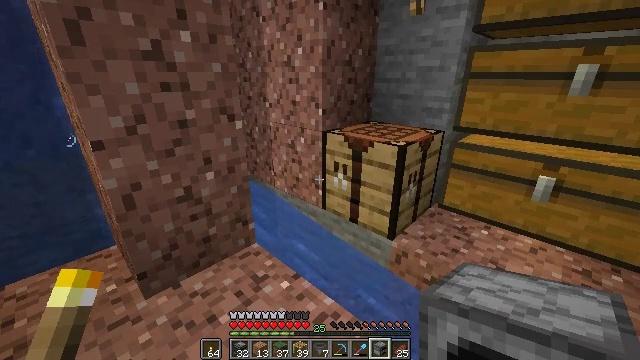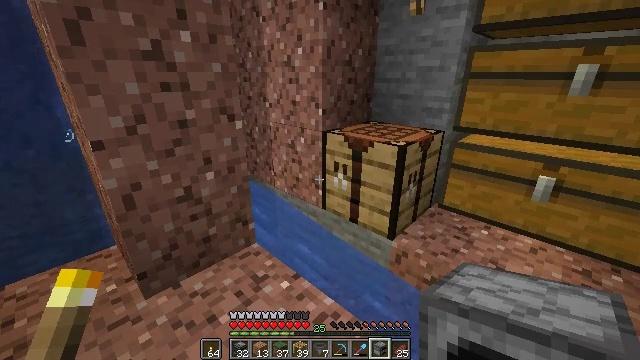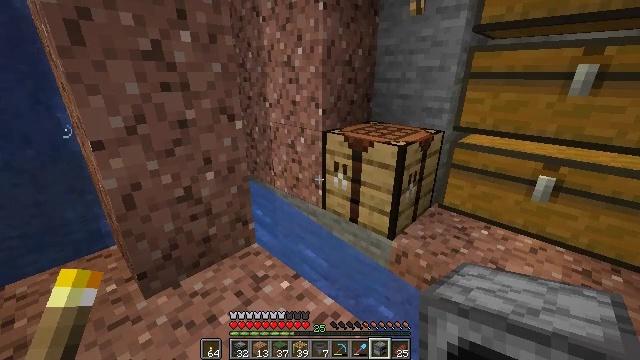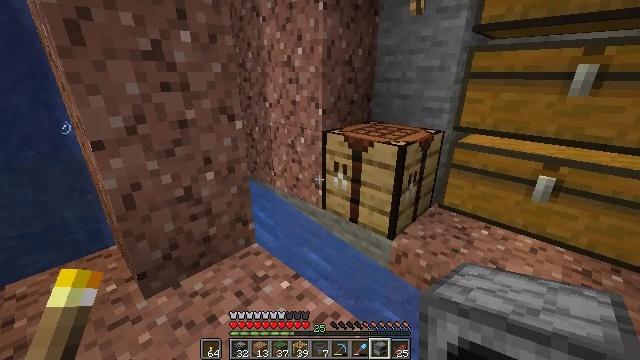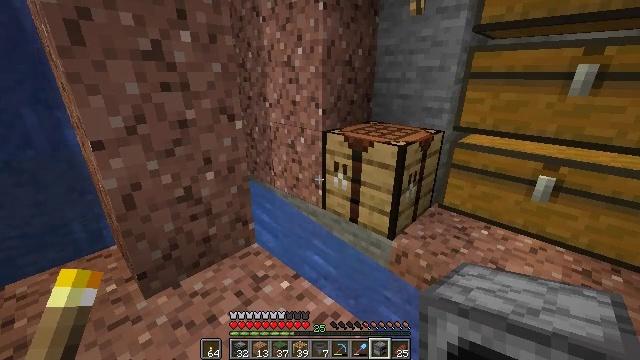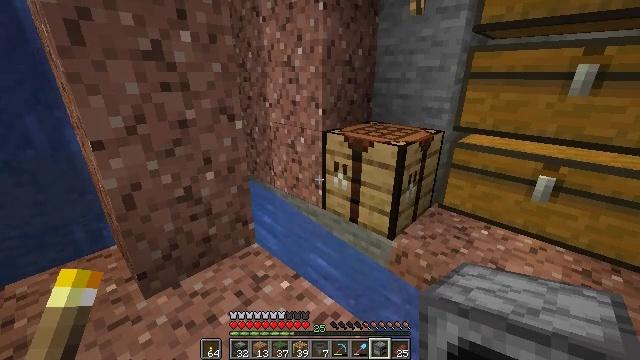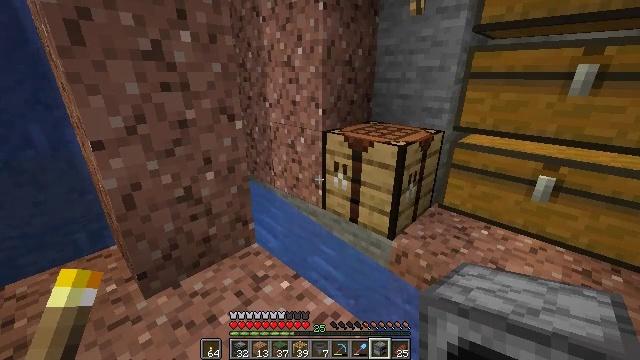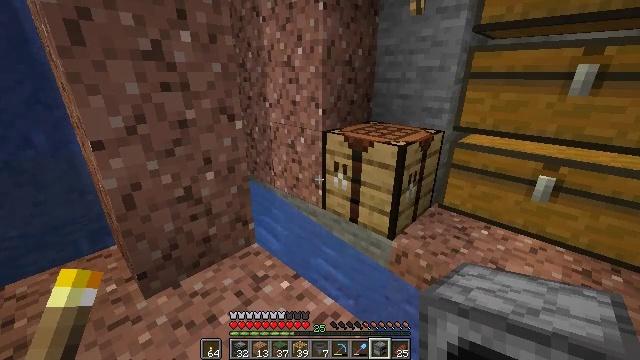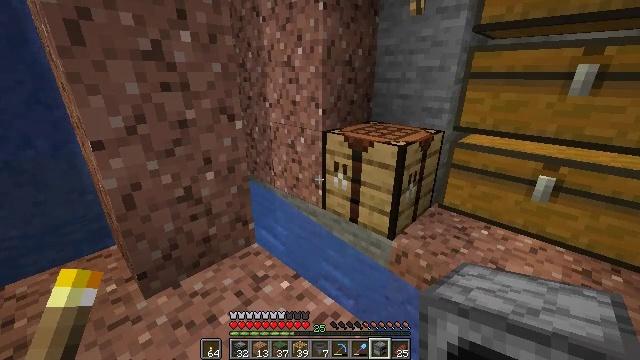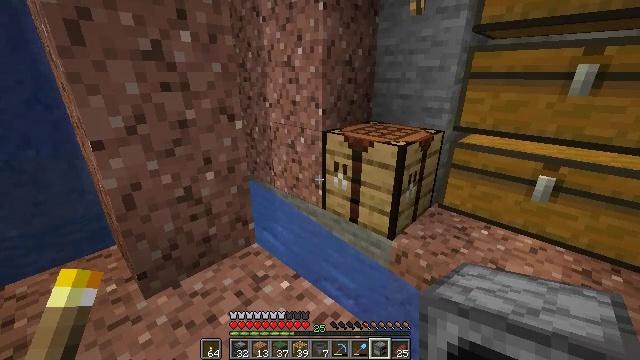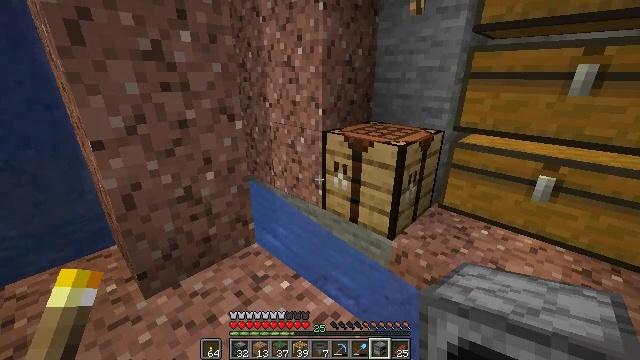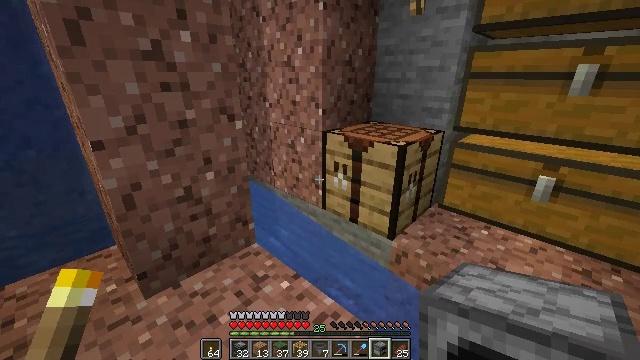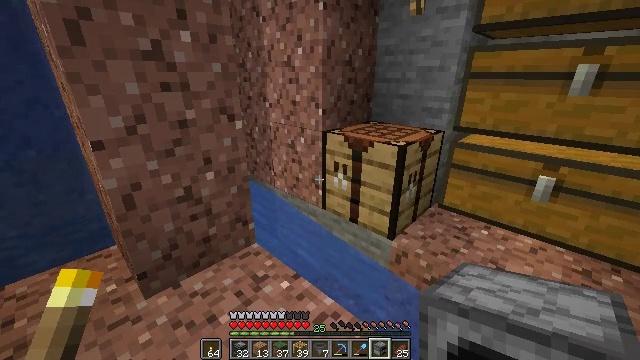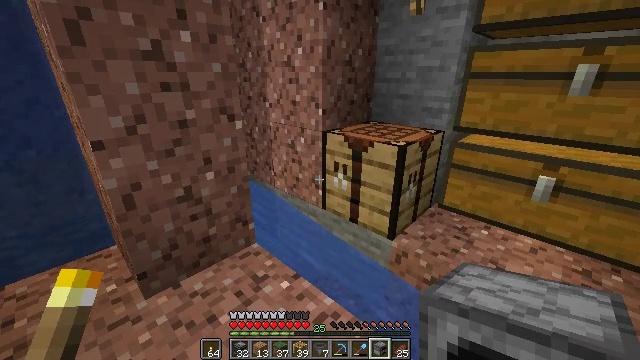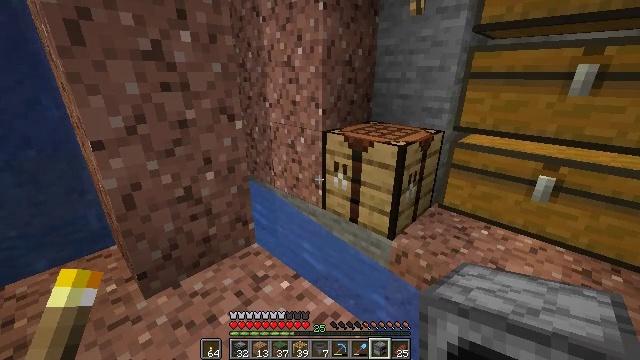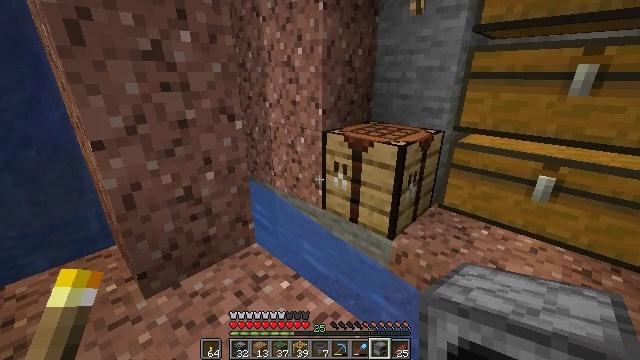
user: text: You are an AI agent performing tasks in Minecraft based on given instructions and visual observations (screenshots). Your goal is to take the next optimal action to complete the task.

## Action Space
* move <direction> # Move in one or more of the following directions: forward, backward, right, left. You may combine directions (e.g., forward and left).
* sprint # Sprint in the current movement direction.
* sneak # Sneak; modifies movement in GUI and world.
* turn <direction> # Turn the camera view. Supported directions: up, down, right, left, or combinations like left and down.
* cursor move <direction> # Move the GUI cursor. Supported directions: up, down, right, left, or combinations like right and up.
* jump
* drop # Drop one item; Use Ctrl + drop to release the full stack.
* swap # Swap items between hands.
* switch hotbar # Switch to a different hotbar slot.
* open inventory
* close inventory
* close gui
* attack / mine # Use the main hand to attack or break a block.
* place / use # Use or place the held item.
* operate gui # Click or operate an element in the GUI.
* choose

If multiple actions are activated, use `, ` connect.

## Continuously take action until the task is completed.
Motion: motion action
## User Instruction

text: Combine gold, sticks, and redstone in the crafting table to make a powered rail.
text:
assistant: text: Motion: no_op
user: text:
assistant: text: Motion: no_op
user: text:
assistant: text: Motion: no_op
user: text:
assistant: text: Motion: no_op
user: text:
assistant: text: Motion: no_op
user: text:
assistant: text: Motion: no_op
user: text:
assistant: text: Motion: no_op
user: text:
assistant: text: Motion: no_op
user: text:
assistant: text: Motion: no_op
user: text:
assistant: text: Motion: no_op
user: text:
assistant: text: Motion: no_op
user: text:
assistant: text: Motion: no_op
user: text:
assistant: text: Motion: no_op
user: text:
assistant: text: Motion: no_op
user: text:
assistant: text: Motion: no_op
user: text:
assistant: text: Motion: no_op
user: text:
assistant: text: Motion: no_op
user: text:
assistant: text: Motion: no_op
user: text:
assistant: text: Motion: no_op
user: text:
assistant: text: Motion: no_op
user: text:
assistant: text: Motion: no_op
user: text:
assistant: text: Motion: no_op
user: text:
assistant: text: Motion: no_op
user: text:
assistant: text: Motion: no_op
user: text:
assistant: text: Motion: move forward, turn right
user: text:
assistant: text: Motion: move forward
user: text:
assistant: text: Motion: move forward, turn right
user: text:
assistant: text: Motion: turn right
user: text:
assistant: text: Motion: turn right
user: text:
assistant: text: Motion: turn right